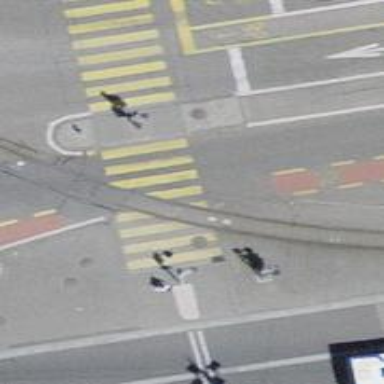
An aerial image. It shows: Crossing with traffic signals where railway and tram line intersect.